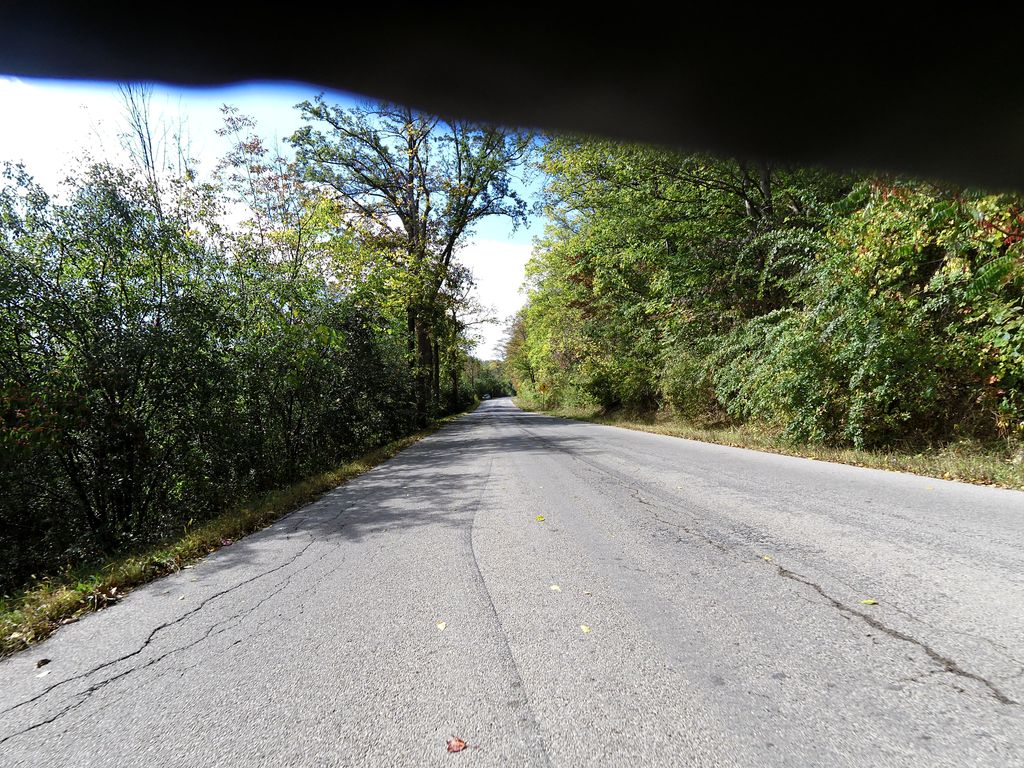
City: hamilton